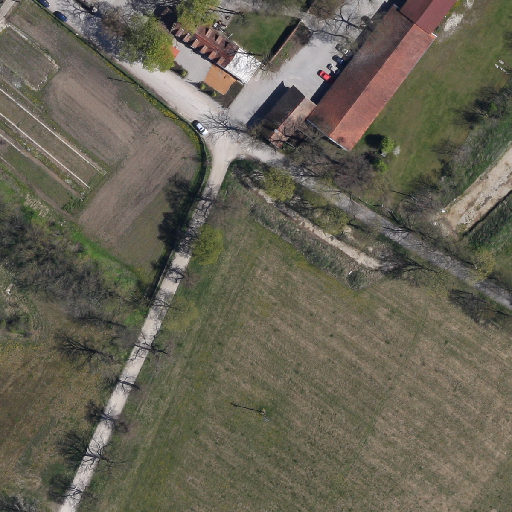
Referring expression: vehicle